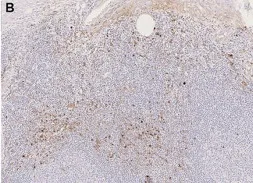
Anti-IgG4 antibody stain x100 . . Representative section of the lacrimal gland showed infiltration of IgG, and ,IgG4 cells.
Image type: pathology (immunostaining)